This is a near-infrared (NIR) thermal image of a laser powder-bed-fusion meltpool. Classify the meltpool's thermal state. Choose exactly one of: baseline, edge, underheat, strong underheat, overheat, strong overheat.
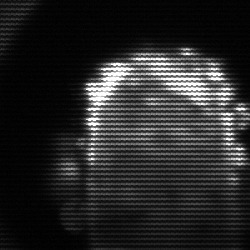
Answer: baseline